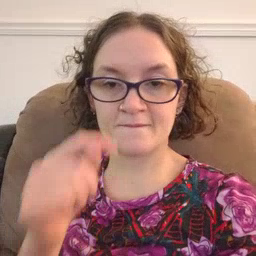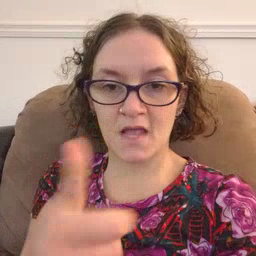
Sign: fast